Question: I am new to SQL Server management and I have a question about some of the icons used.
I know about the differences in authentication methods for SQL (Server vs AD). What I am not sure about is how to quickly determine which users authenticate via AD and which do not. I have a list of a few dozen login and I would like to easily spot the ones that use Server authentication.
My best guess is that (see the image below):
1. deactivated
2. AD authentication
3. Server authentication

Could you please confirm whether I am right or correct me?
Thanks
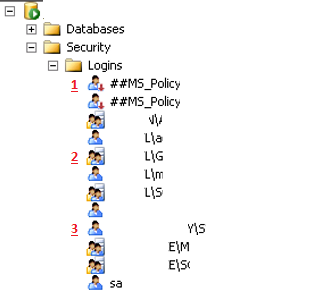
Answer: In SQL Server, logins that use Windows Authentication will start with
- -
So in your list the only login using SQL Server Authentication is "sa" (system administrator login), in a addition to the special ##-logins, which are deactivated.